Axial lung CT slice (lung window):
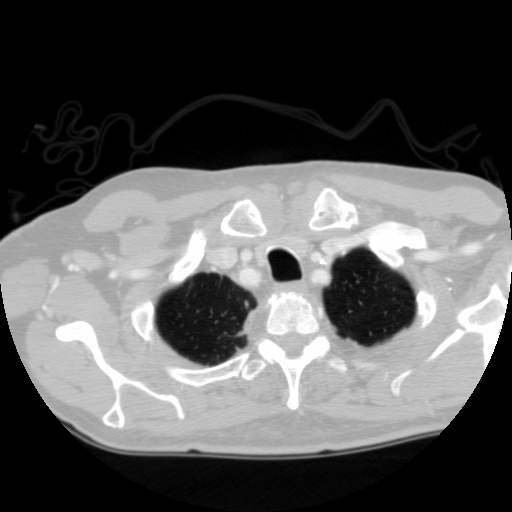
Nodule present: yes
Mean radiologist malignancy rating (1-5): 1